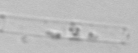
Label: Cerataulina_pelagica